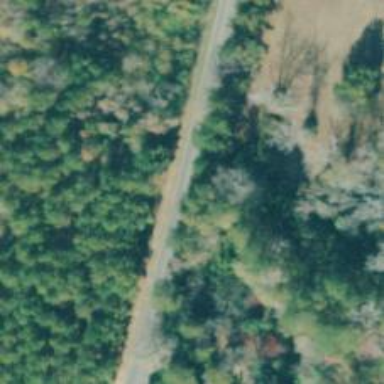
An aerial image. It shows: Tertiary road.